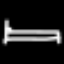
Label: bed